【题型】选择题　【知识点】函数　【难度】easy
如果函数$y=f(x)$的导函数$y=f'(x)$的图象如图所示，则以下关于$y=f(x)$判断正确的是（ ）

A. 在区间$(2,4)$上是严格减函数

B. 在区间$(1,3)$上是严格增函数

C. $x=-3$是极小值点

D. $x=4$是极小值点
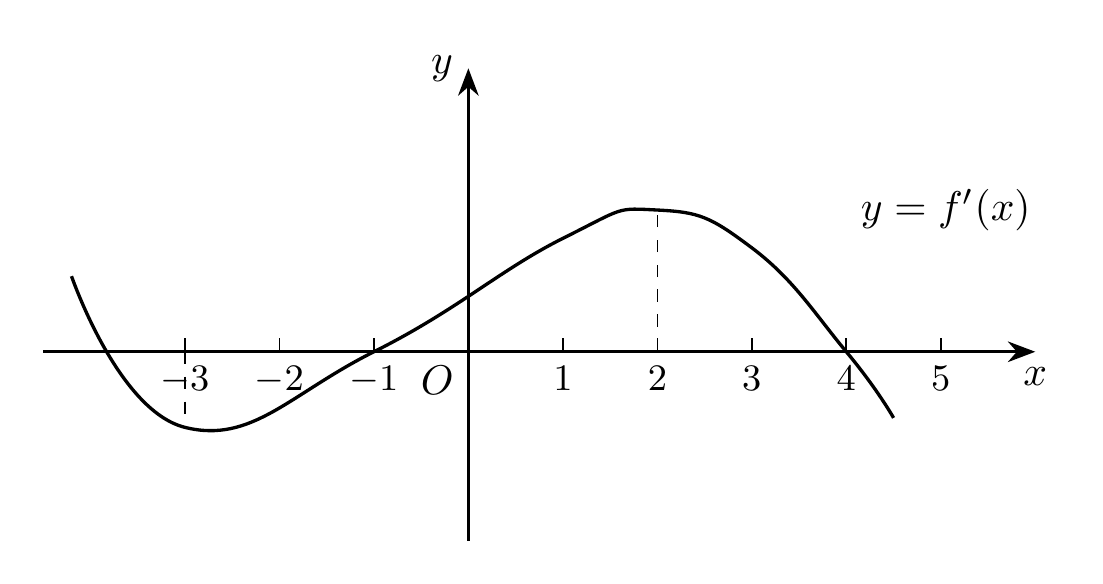
【解答】

\vspace{1em}

\textbf{【答案】} B

\textbf{【知识点】} 函数与导函数图象之间的关系、函数（导函数）图像与极值点的关系

\textbf{【分析】} 根据图象分析$f'(x)$在不同区间上取值的正负，然后判断$f(x)$相应的单调性，即可判断每个选项。

\textbf{【详解】}
对于A，由图象知$f'(x)$在$(2,4)$上取正值，所以$f(x)$在$(2,4)$上递增，A错误；

对于B，由图象知$f'(x)$在$(1,3)$上取正值，所以$f(x)$在$(1,3)$上递增，B正确；

对于C，由图象知$f'(x)$在某个$(-3-c,-2)$上取负值，这里$c>0$，所以$f(x)$在$(-3-c,-2)$上递减，从而$x=-3$不可能是$f(x)$的极值点，C错误；

对于D，由图象知$f'(x)$在$(3,4)$上取正值，在某个$(4,4+d)$上取负值，这里$d>0$，所以$f(x)$在$(3,4)$上递增，在$(4,4+d)$上递减，从而$x=4$是$f(x)$的极大值点，D错误。

故选：B.

\textbf{【点睛】} 关键点睛：本题的关键点在于使用图象判断导数的正负，再由此确定函数的单调性。